【题型】填空题　【知识点】解析几何　【难度】easy
设点 $A(3,5)$，点 $B$ 和 $C$ 分别为直线 $l$:$x-2y+2=0$ 和 $y$ 轴上的两动点，则 $\triangle ABC$ 的周长的最小值为 \underline{\quad\quad\quad\quad\quad\quad\quad\quad}.
【解答】
【答案】$4\sqrt{5}$
【分析】由题可求点 $A$ 关于 $y$ 轴的对称点 $M$，$A$ 关于 $l:x-2y+2=0$ 的对称点 $D$，然后利用数形结合即得。
【详解】因为点 $A(3,5)$，则 $A$ 关于 $y$ 轴的对称点 $M$ 为 $(-3,5)$，
设 $A$ 关于 $l:x-2y+2=0$ 的对称点为 $D(a,b)$，
则
\[
\begin{cases}
\dfrac{b-5}{a-3} \times \dfrac{1}{2} = -1 \\
\dfrac{3+a}{2} - 2 \times \dfrac{5+b}{2} + 2 = 0
\end{cases},
\]
解得 $a=5,b=1$，即 $D(5,1)$，

所以 $|MC|=|CA|$，$|AB|=|BD|$，
所以 $\triangle ABC$ 的周长为 $|MC|+|CB|+|BD|$，
则当 $M,C,B,D$ 共线时，$\triangle ABC$ 的周长的值最小，
此时三角形周长为
\[
|DM| = \sqrt{(5+3)^2 + (1-5)^2} = 4\sqrt{5}.
\]
故答案为：$4\sqrt{5}$。
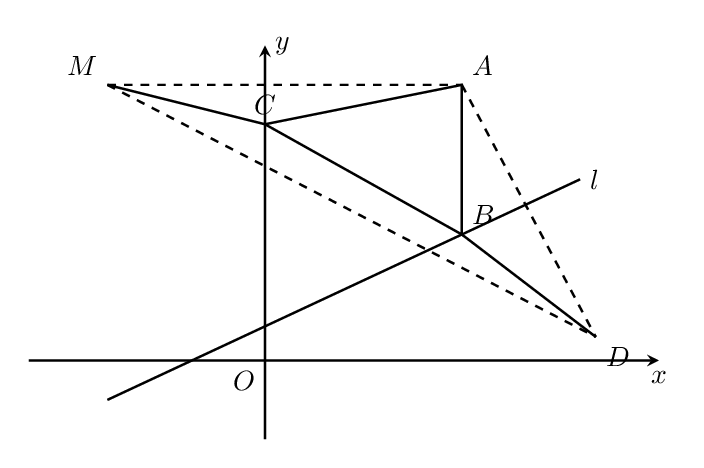